Question: I have ask the same question in the ubuntu forum as well.
<URL>
I am using eclipse Kepler on ubuntu 13.10 with java 8 and I am facing following error while starting without root.

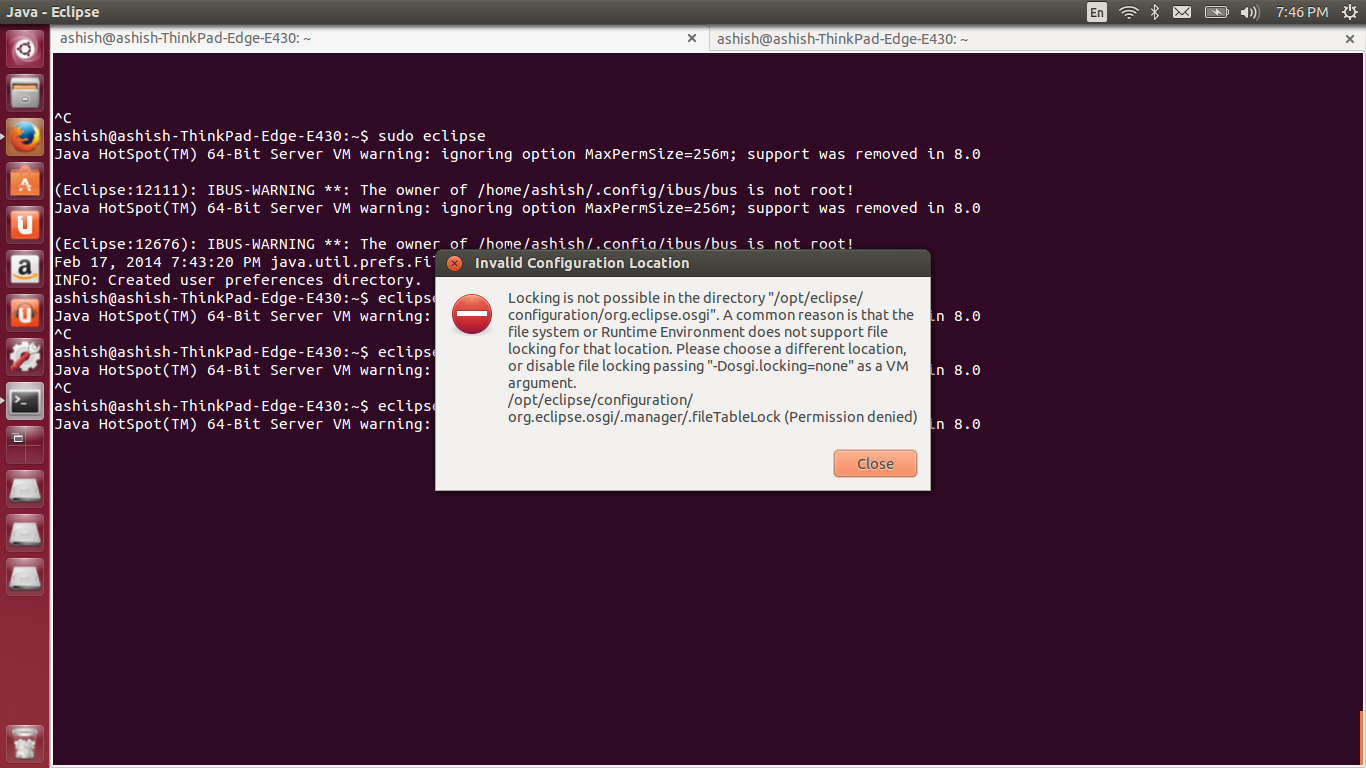
Answer: as root, try
'''
chmod -R +rx /opt/eclipse
chmod -R 777 /opt/eclipse/configuration/org.eclipse.osgi/.manager
'''
If that doesn't work, try removing, the .manager, and repeat